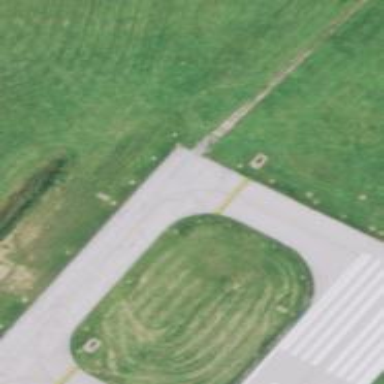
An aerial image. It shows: Image of taxiway at airport.